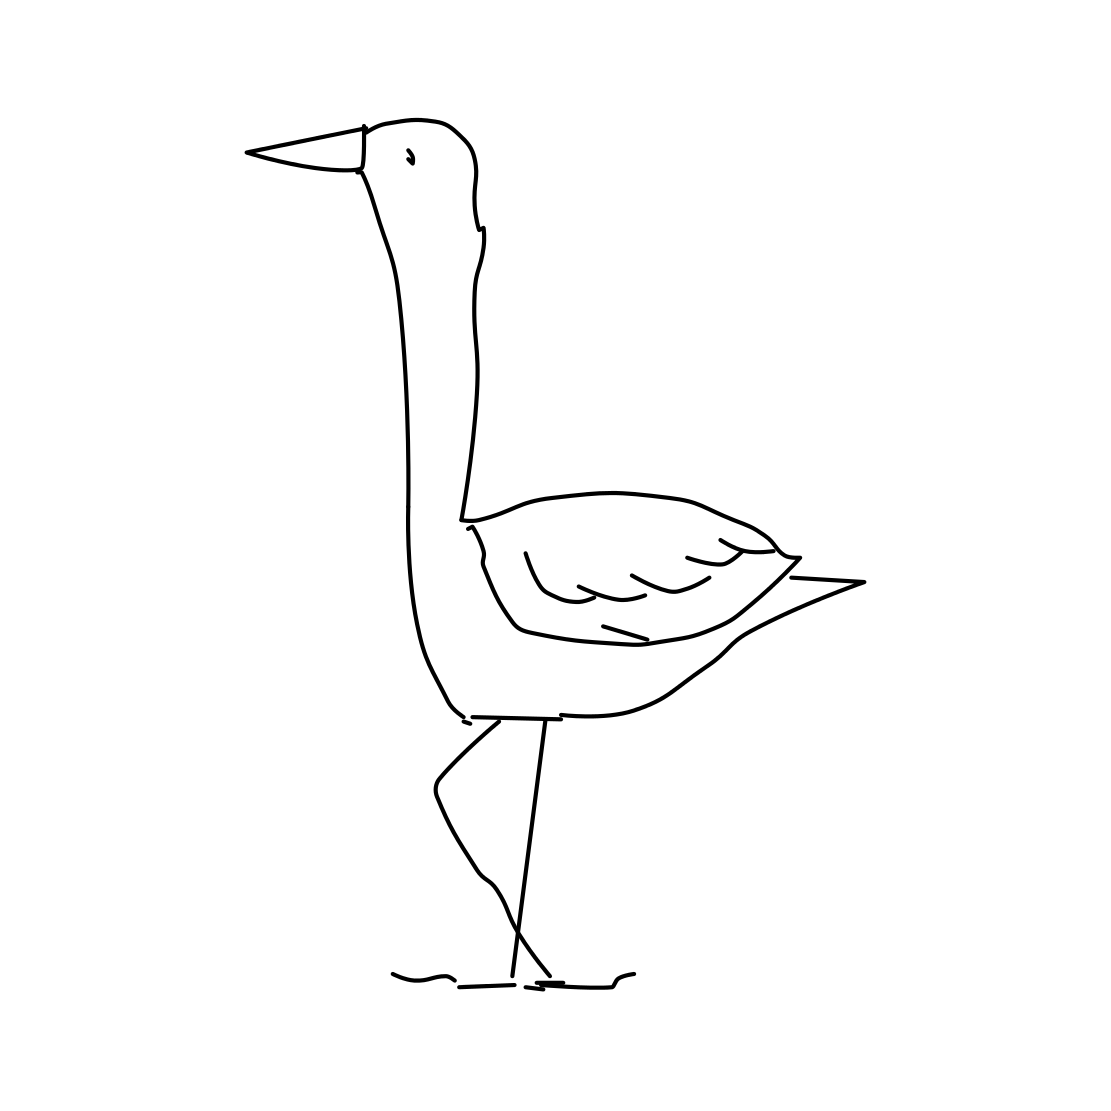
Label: standing bird